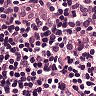
Metastatic tissue present: no